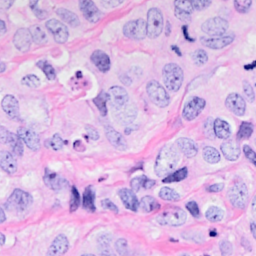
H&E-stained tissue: Breast